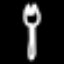
Label: fork